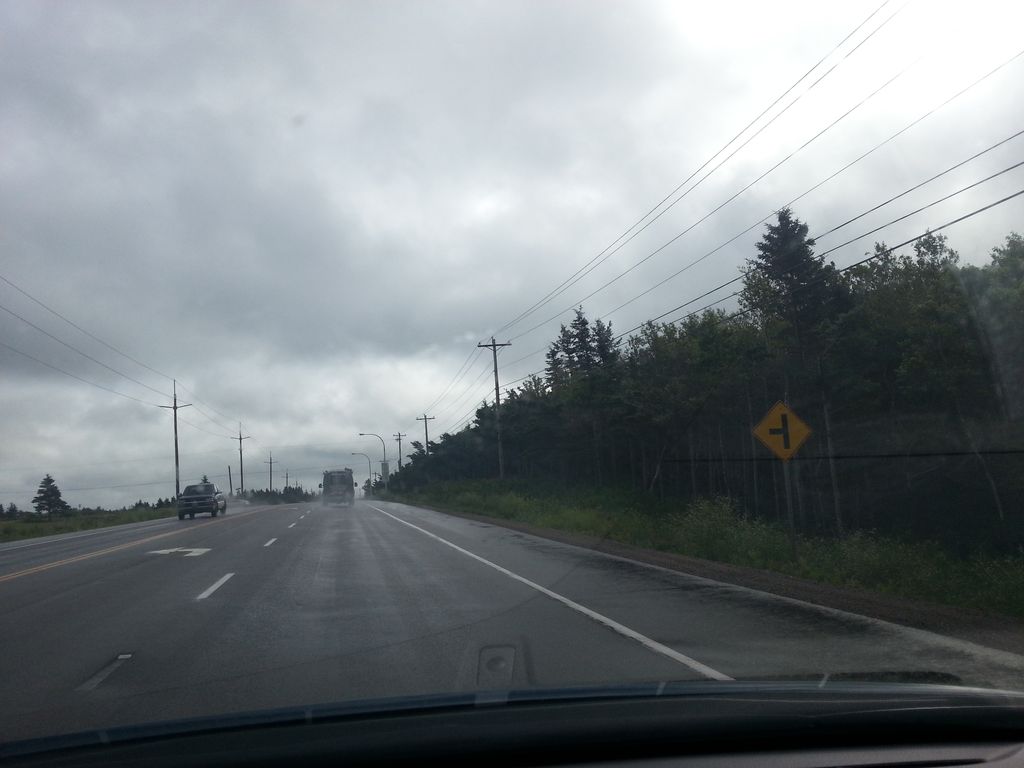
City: charlottetown